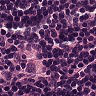
Metastatic tissue present: no